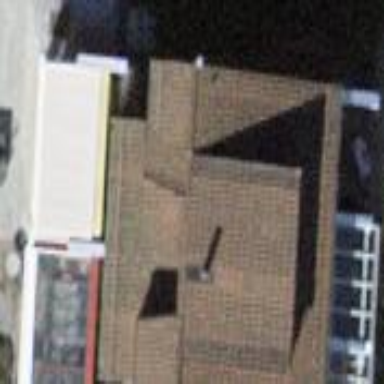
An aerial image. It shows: Terrace building.